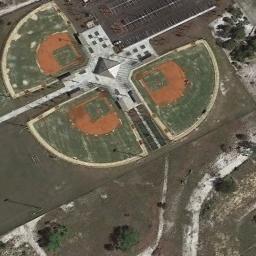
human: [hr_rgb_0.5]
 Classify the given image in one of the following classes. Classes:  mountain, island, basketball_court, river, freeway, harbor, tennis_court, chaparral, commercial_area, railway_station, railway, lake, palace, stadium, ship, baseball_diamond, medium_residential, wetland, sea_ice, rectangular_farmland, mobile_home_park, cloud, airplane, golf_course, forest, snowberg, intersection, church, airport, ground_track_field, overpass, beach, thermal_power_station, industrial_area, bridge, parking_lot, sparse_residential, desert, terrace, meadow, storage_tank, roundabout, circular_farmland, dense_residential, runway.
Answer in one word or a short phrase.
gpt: baseball_diamond